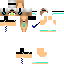
A female human skin with pale skin dressed in a blue tshirt and blue pants, featuring a closed mouth.